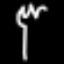
Label: fork